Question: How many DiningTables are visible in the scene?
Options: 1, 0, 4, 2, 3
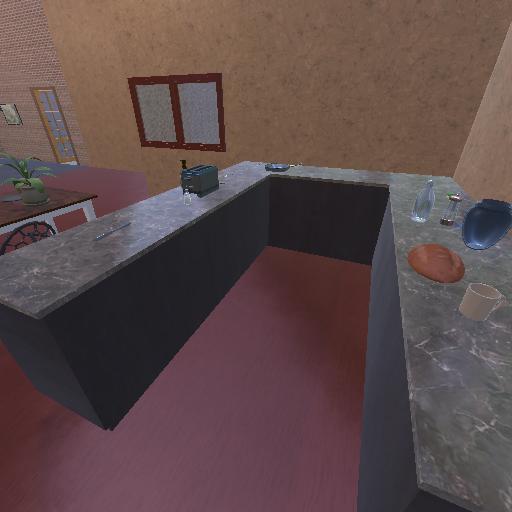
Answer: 1